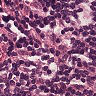
Metastatic tissue present: no